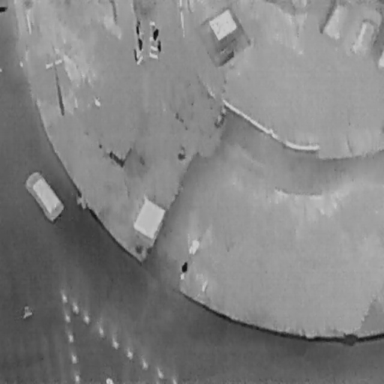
There are three Cars in the infrared image.